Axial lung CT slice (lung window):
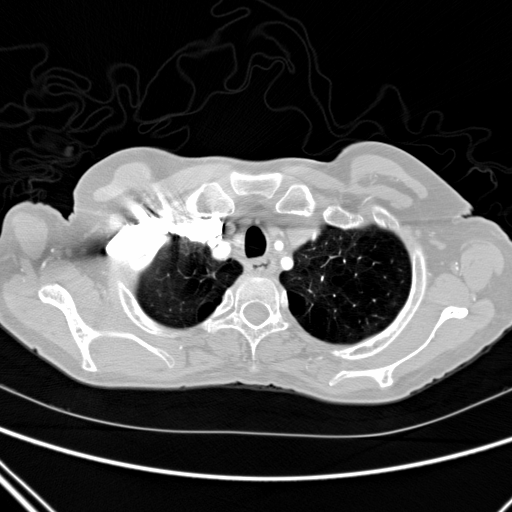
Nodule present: no